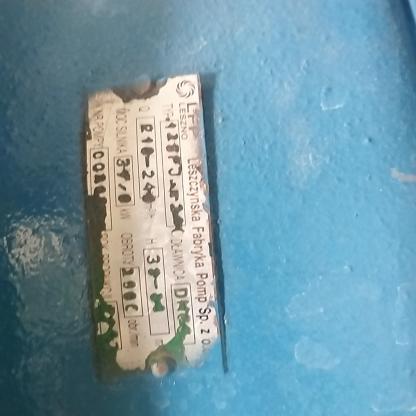
Klasa: tabliczka-znamionowa